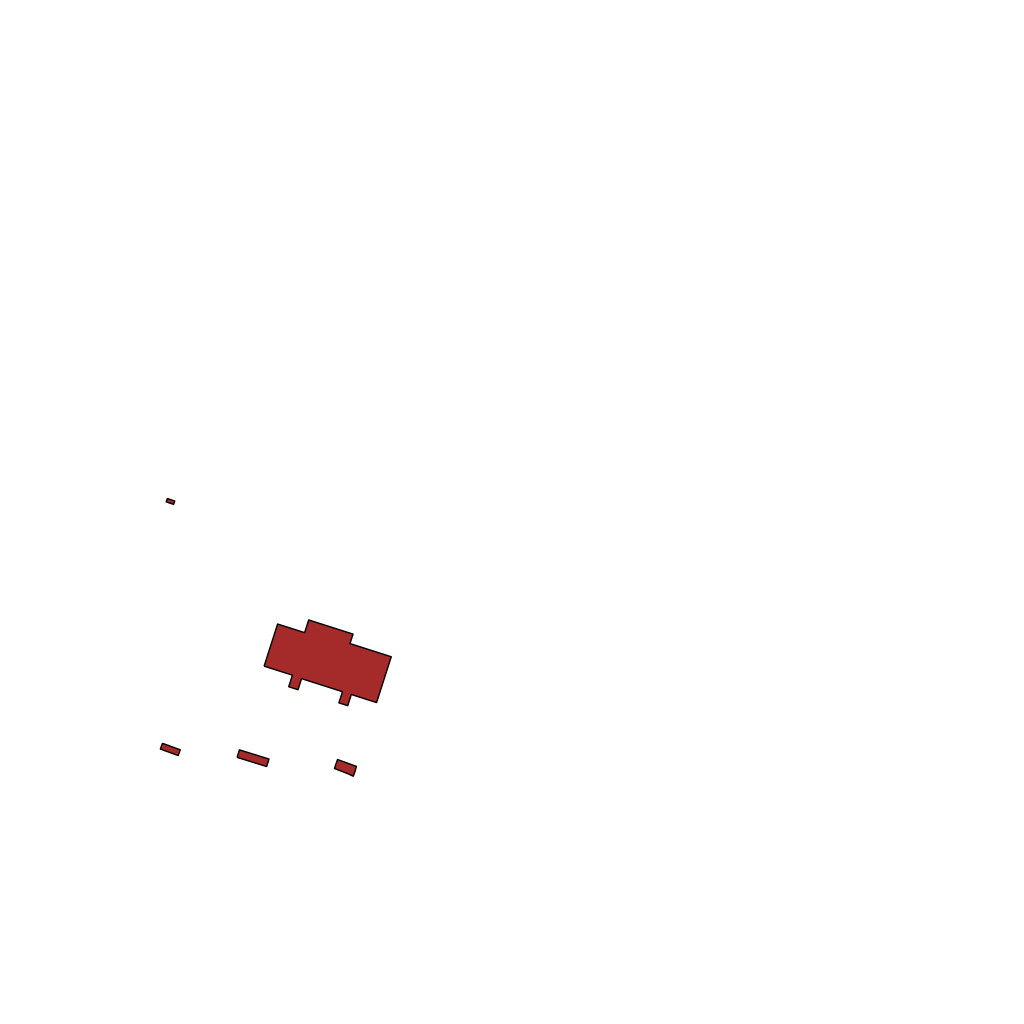
Tags: overhead vector_map, recreation, special, individual_rise, low_rise, density_1, Facility, 1.0 km²